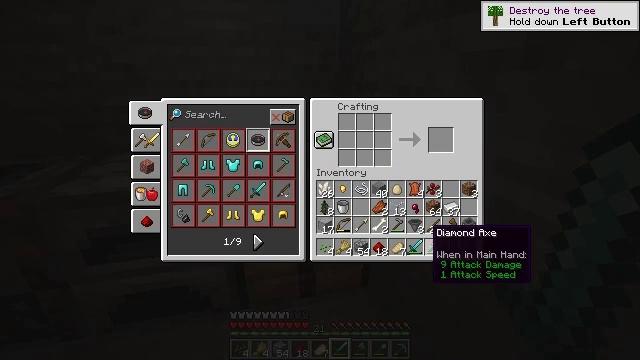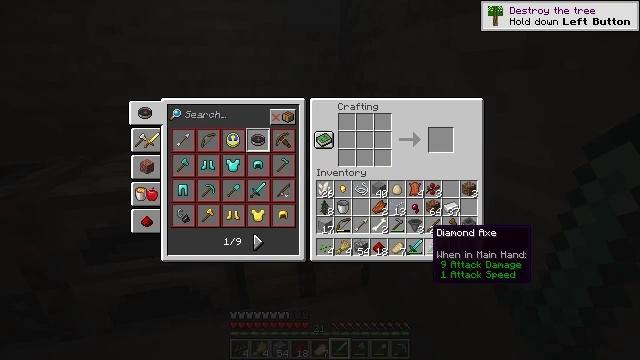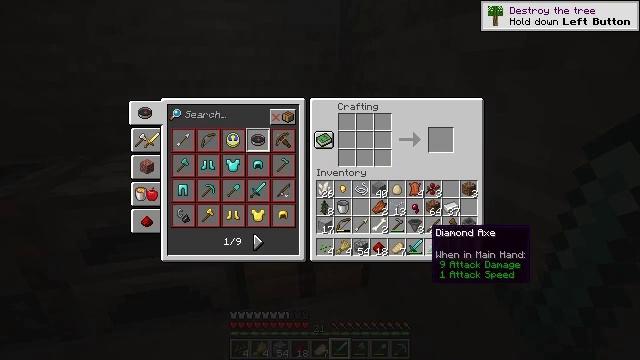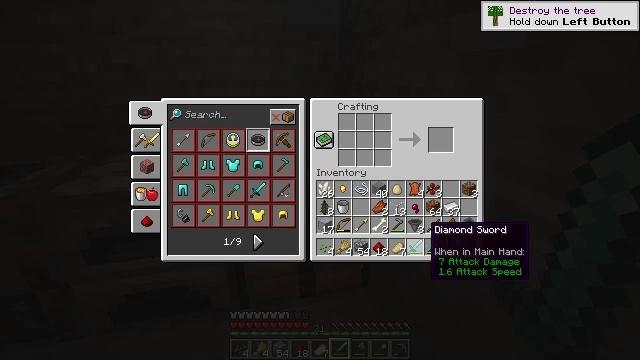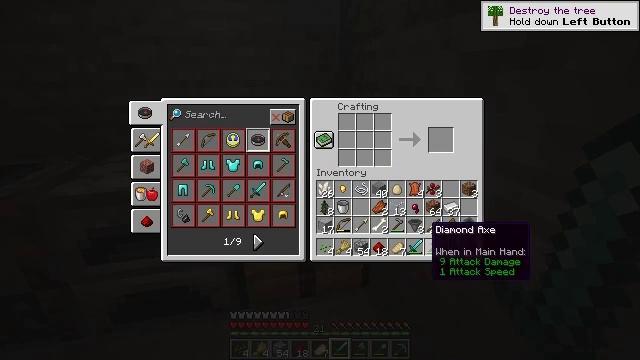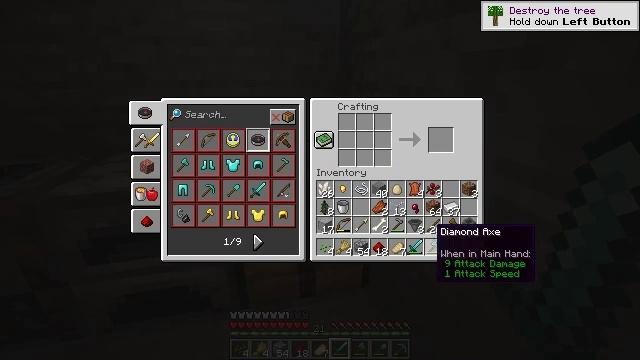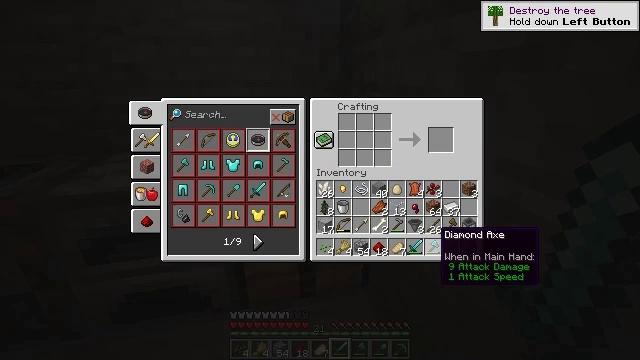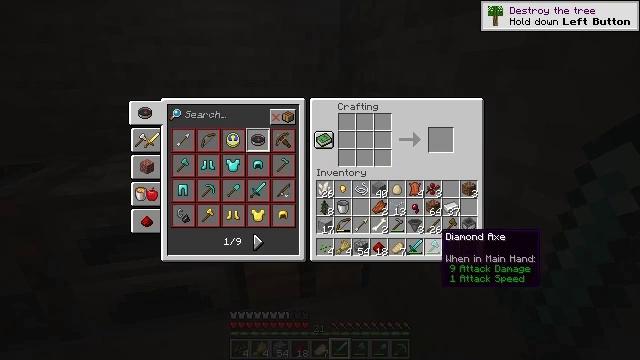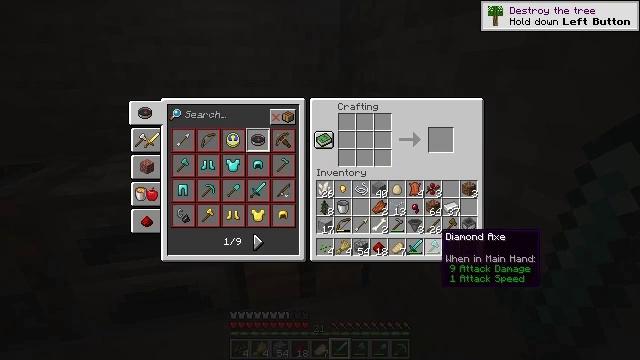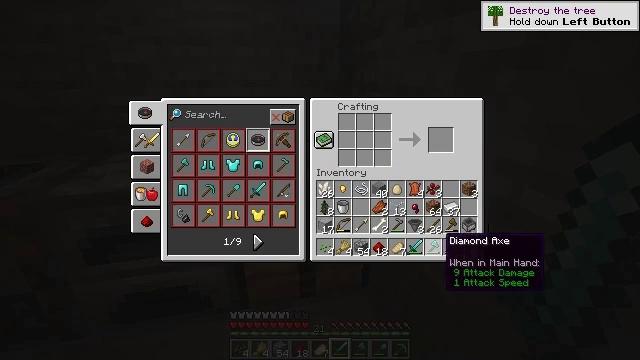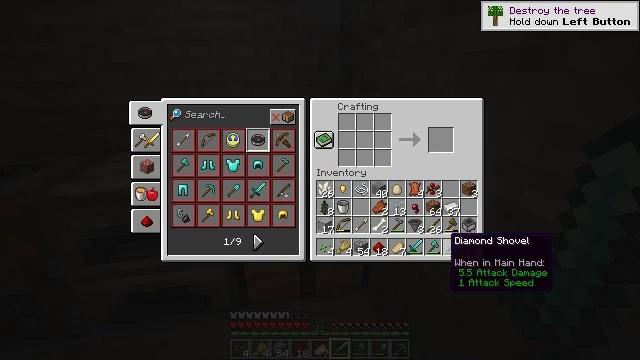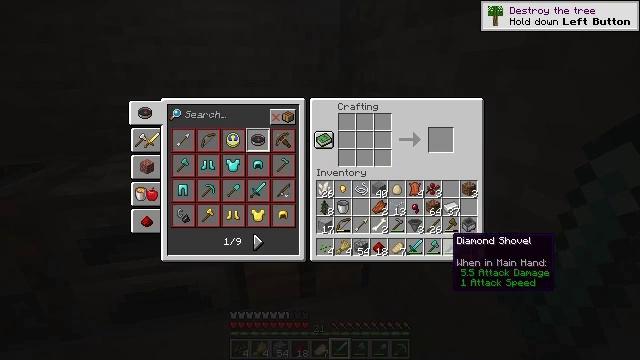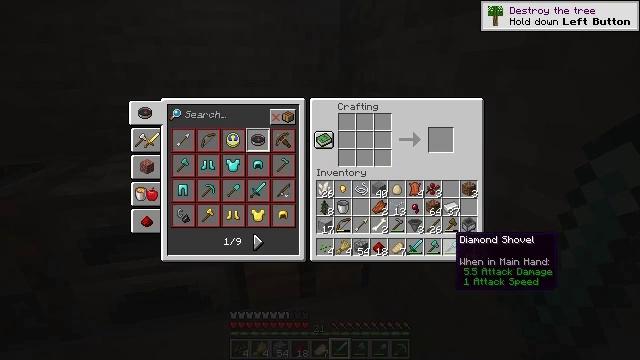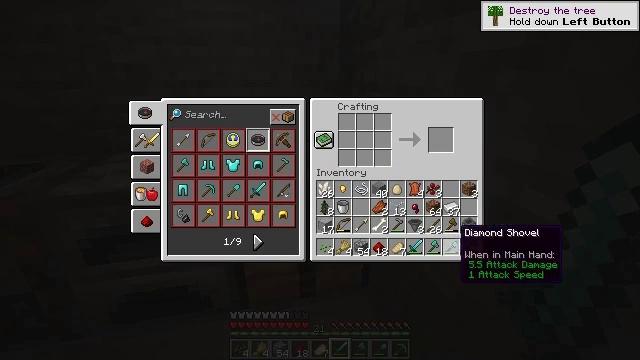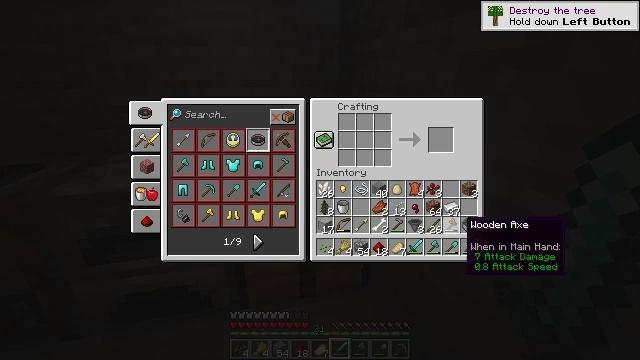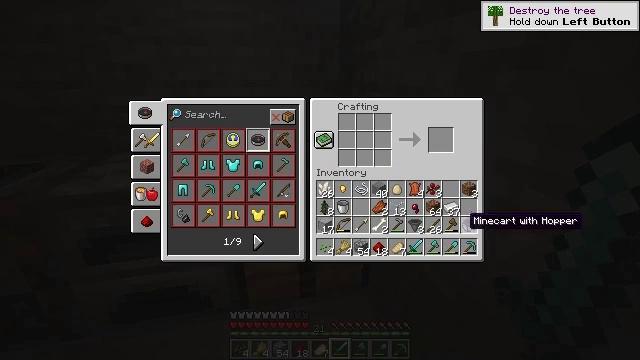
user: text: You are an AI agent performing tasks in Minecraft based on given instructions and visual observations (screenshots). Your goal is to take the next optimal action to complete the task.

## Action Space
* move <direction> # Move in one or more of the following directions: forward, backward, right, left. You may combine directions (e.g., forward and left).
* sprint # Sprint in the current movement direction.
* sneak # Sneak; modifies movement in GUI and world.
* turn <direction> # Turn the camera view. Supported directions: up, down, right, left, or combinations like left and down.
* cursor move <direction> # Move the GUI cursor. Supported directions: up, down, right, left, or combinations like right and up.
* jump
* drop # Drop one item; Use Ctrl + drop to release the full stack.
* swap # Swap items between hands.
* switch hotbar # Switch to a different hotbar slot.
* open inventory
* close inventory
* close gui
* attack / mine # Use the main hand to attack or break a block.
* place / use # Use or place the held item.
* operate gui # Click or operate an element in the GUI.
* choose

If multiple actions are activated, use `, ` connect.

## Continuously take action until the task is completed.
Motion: motion action
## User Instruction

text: Make a dispenser with materials.
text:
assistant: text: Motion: no_op
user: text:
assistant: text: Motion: no_op
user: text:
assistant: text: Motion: no_op
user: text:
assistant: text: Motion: no_op
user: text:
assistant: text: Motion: no_op
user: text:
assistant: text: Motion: no_op
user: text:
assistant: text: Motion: no_op
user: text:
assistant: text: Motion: no_op
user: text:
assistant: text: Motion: no_op
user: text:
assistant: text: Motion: no_op
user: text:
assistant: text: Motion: no_op
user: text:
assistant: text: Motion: no_op
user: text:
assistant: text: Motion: turn up
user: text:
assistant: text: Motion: turn up
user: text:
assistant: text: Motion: no_op
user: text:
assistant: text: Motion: no_op
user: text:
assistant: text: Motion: no_op
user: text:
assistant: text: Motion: no_op
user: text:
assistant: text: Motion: no_op
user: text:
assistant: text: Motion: no_op
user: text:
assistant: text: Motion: turn right and down
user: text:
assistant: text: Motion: turn down
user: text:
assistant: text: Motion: no_op
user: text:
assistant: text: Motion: no_op
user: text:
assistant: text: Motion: no_op
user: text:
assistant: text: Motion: turn left
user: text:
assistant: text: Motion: turn left
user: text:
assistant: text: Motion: turn left
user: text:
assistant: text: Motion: turn left
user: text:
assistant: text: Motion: turn left